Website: walmart
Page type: cart
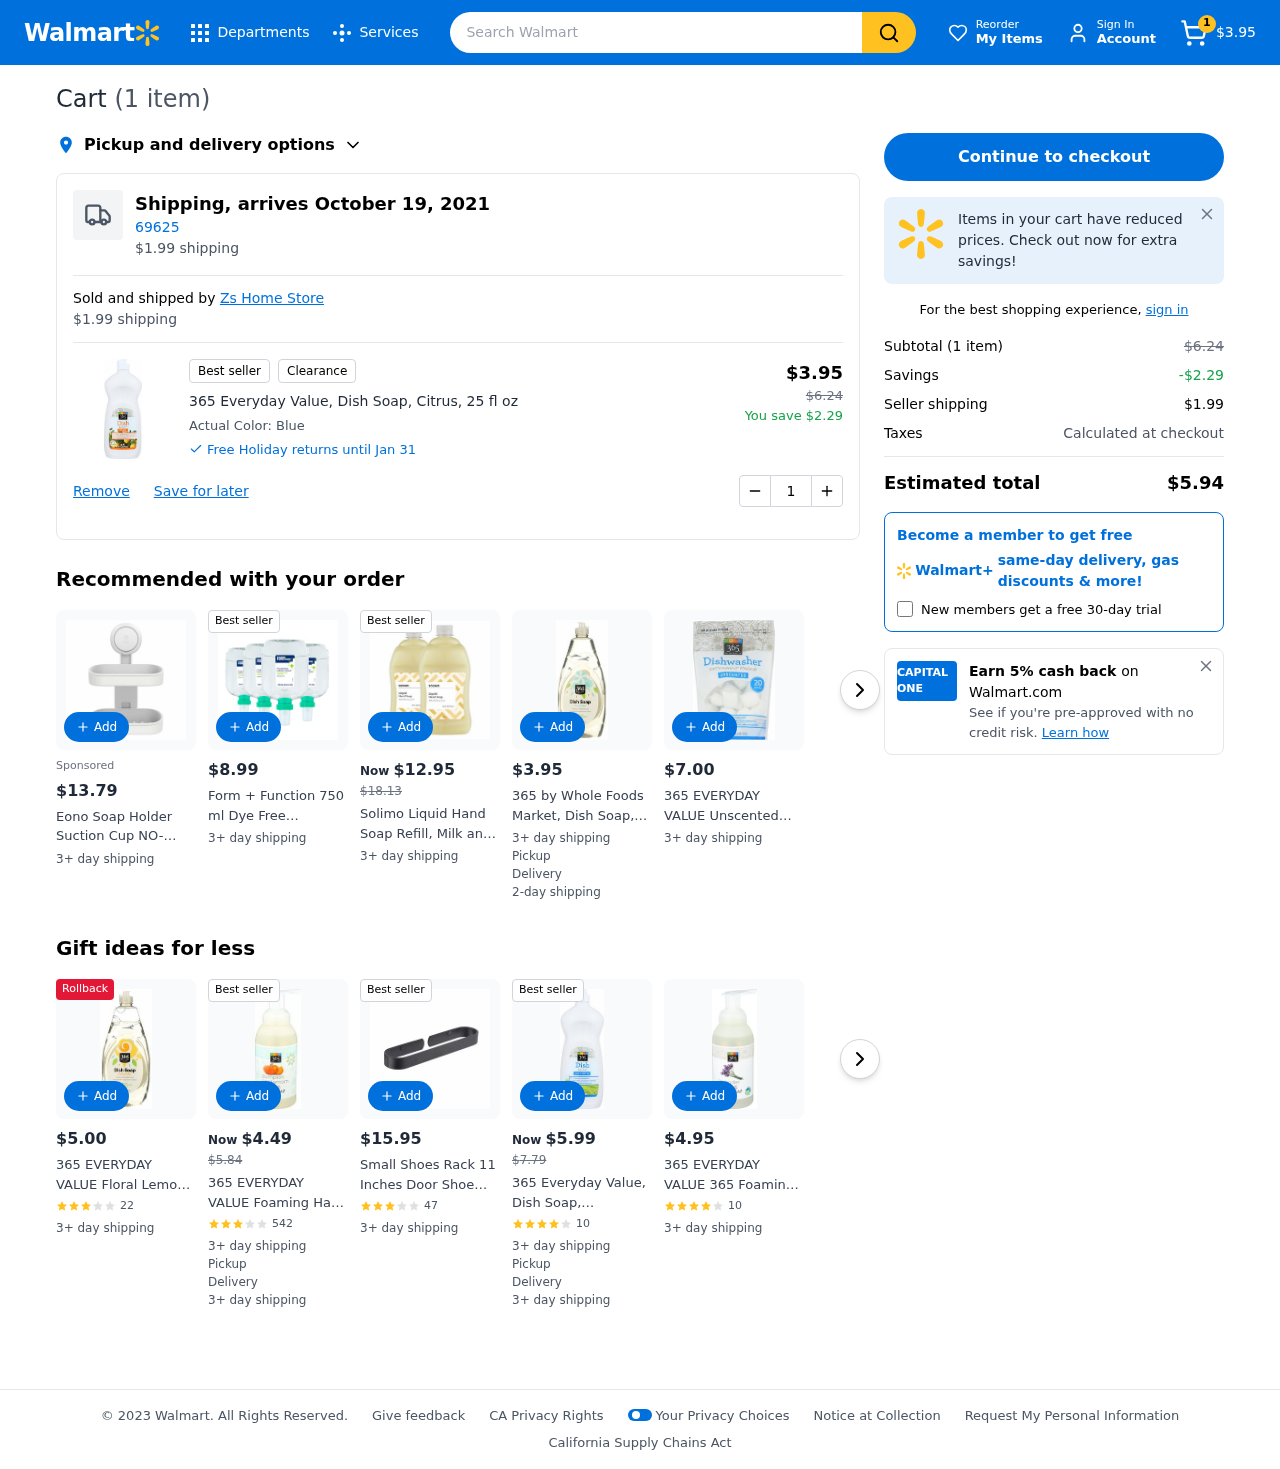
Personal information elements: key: PII_POSTCODE
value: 69625
Product elements: key: PRODUCT1_NAME
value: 365 Everyday Value, Dish Soap, Citrus, 25 fl oz
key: PRODUCT1_PRICE
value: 3.95
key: PRODUCT1_QUANTITY
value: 1
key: PRODUCT1_ORIGINAL_PRICE
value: $6.24
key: PRODUCT1_SAVINGS
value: $2.29
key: PRODUCT1_SAVINGS
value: -$2.29
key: PRODUCT2_PRICE
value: $13.79
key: PRODUCT2_NAME
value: Eono Soap Holder Suction Cup NO-Drilling & Removable Suction Soap Dish Holder Wall Mounted Wall Soap
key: PRODUCT3_PRICE
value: $8.99
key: PRODUCT3_NAME
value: Form + Function 750 ml Dye Free Fragrance Free Foaming Hand Soap Refills for OmniPod Dispensers
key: PRODUCT4_PRICE
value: $12.95
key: PRODUCT4_ORIGINAL_PRICE
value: $18.13
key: PRODUCT4_NAME
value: Solimo Liquid Hand Soap Refill, Milk and Honey, 56 Fluid Ounce (Pack of 2)
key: PRODUCT5_PRICE
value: $3.95
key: PRODUCT5_NAME
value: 365 by Whole Foods Market, Dish Soap, Unscented, 24 Fl Oz
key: PRODUCT6_PRICE
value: $7.00
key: PRODUCT6_NAME
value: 365 EVERYDAY VALUE Unscented Dish Pods, 12.7 OZ
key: PRODUCT7_PRICE
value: $5.00
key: PRODUCT7_NAME
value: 365 EVERYDAY VALUE Floral Lemon Peel Dish Soap, 24 OZ
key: PRODUCT7_NUM_RATINGS
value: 22
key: PRODUCT8_PRICE
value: $4.49
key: PRODUCT8_ORIGINAL_PRICE
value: $5.84
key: PRODUCT8_NAME
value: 365 EVERYDAY VALUE Foaming Hand Soap Cardamom Pumpkin, 12 FZ
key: PRODUCT8_NUM_RATINGS
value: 542
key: PRODUCT9_PRICE
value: $15.95
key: PRODUCT9_NAME
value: Small Shoes Rack 11 Inches Door Shoe Organizer Hanging Shoe Shelves Aluminum RUSTPROOF Wall Mount No
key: PRODUCT9_NUM_RATINGS
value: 47
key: PRODUCT10_PRICE
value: $5.99
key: PRODUCT10_ORIGINAL_PRICE
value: $7.79
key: PRODUCT10_NAME
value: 365 Everyday Value, Dish Soap, Unscented, 25 fl oz
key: PRODUCT10_NUM_RATINGS
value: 10
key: PRODUCT11_PRICE
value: $4.95
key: PRODUCT11_NAME
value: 365 EVERYDAY VALUE 365 Foaming Hand Soap Lavender, 355 ML
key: PRODUCT11_NUM_RATINGS
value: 10
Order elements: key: ORDER_NUM_ITEMS
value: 1
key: ORDER_NUM_ITEMS
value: (1 item)
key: ORDER_SUBTOTAL
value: $3.95
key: ORDER_DELIVERY_DATE
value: Shipping, arrives October 19, 2021
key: ORDER_SHIPPING_COST
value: $1.99
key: ORDER_TOTAL
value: $5.94
Search elements: key: HEADER_SEARCH
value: Search Walmart